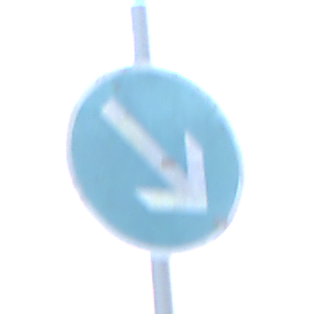
Verkehrszeichen: VorgeschriebeneVorbeifahrtRechts
Umgebung: Outdoor, Nature
Tageszeit: SunriseSunset
Wetter: PartlyCloudy
Licht: Natural
Jahreszeit: NotSpecified
Kontrast: LowContrast